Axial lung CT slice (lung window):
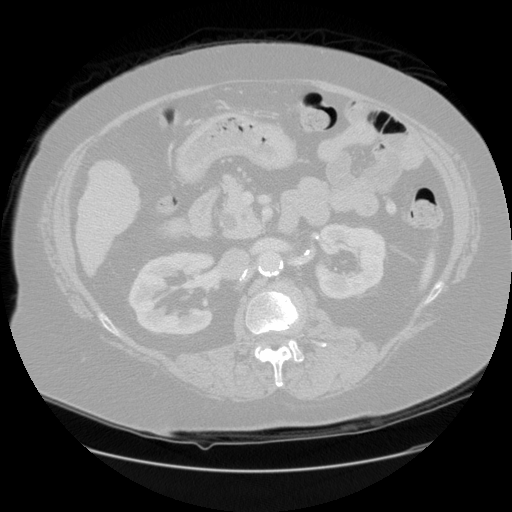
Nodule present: no